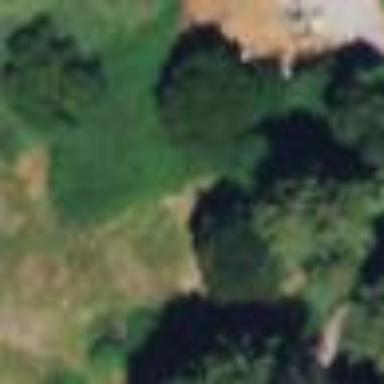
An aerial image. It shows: Fence surrounding area designated for animal keeping.